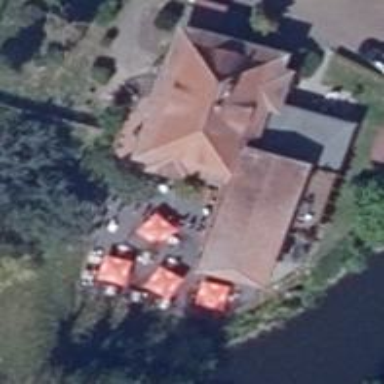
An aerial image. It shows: Café.